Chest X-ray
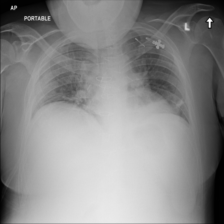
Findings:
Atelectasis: positive
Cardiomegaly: negative
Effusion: negative
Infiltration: negative
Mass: negative
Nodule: negative
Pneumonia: negative
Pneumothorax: negative
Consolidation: negative
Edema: negative
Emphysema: negative
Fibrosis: negative
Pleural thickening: negative
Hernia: negative